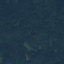
Label: Forest